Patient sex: F
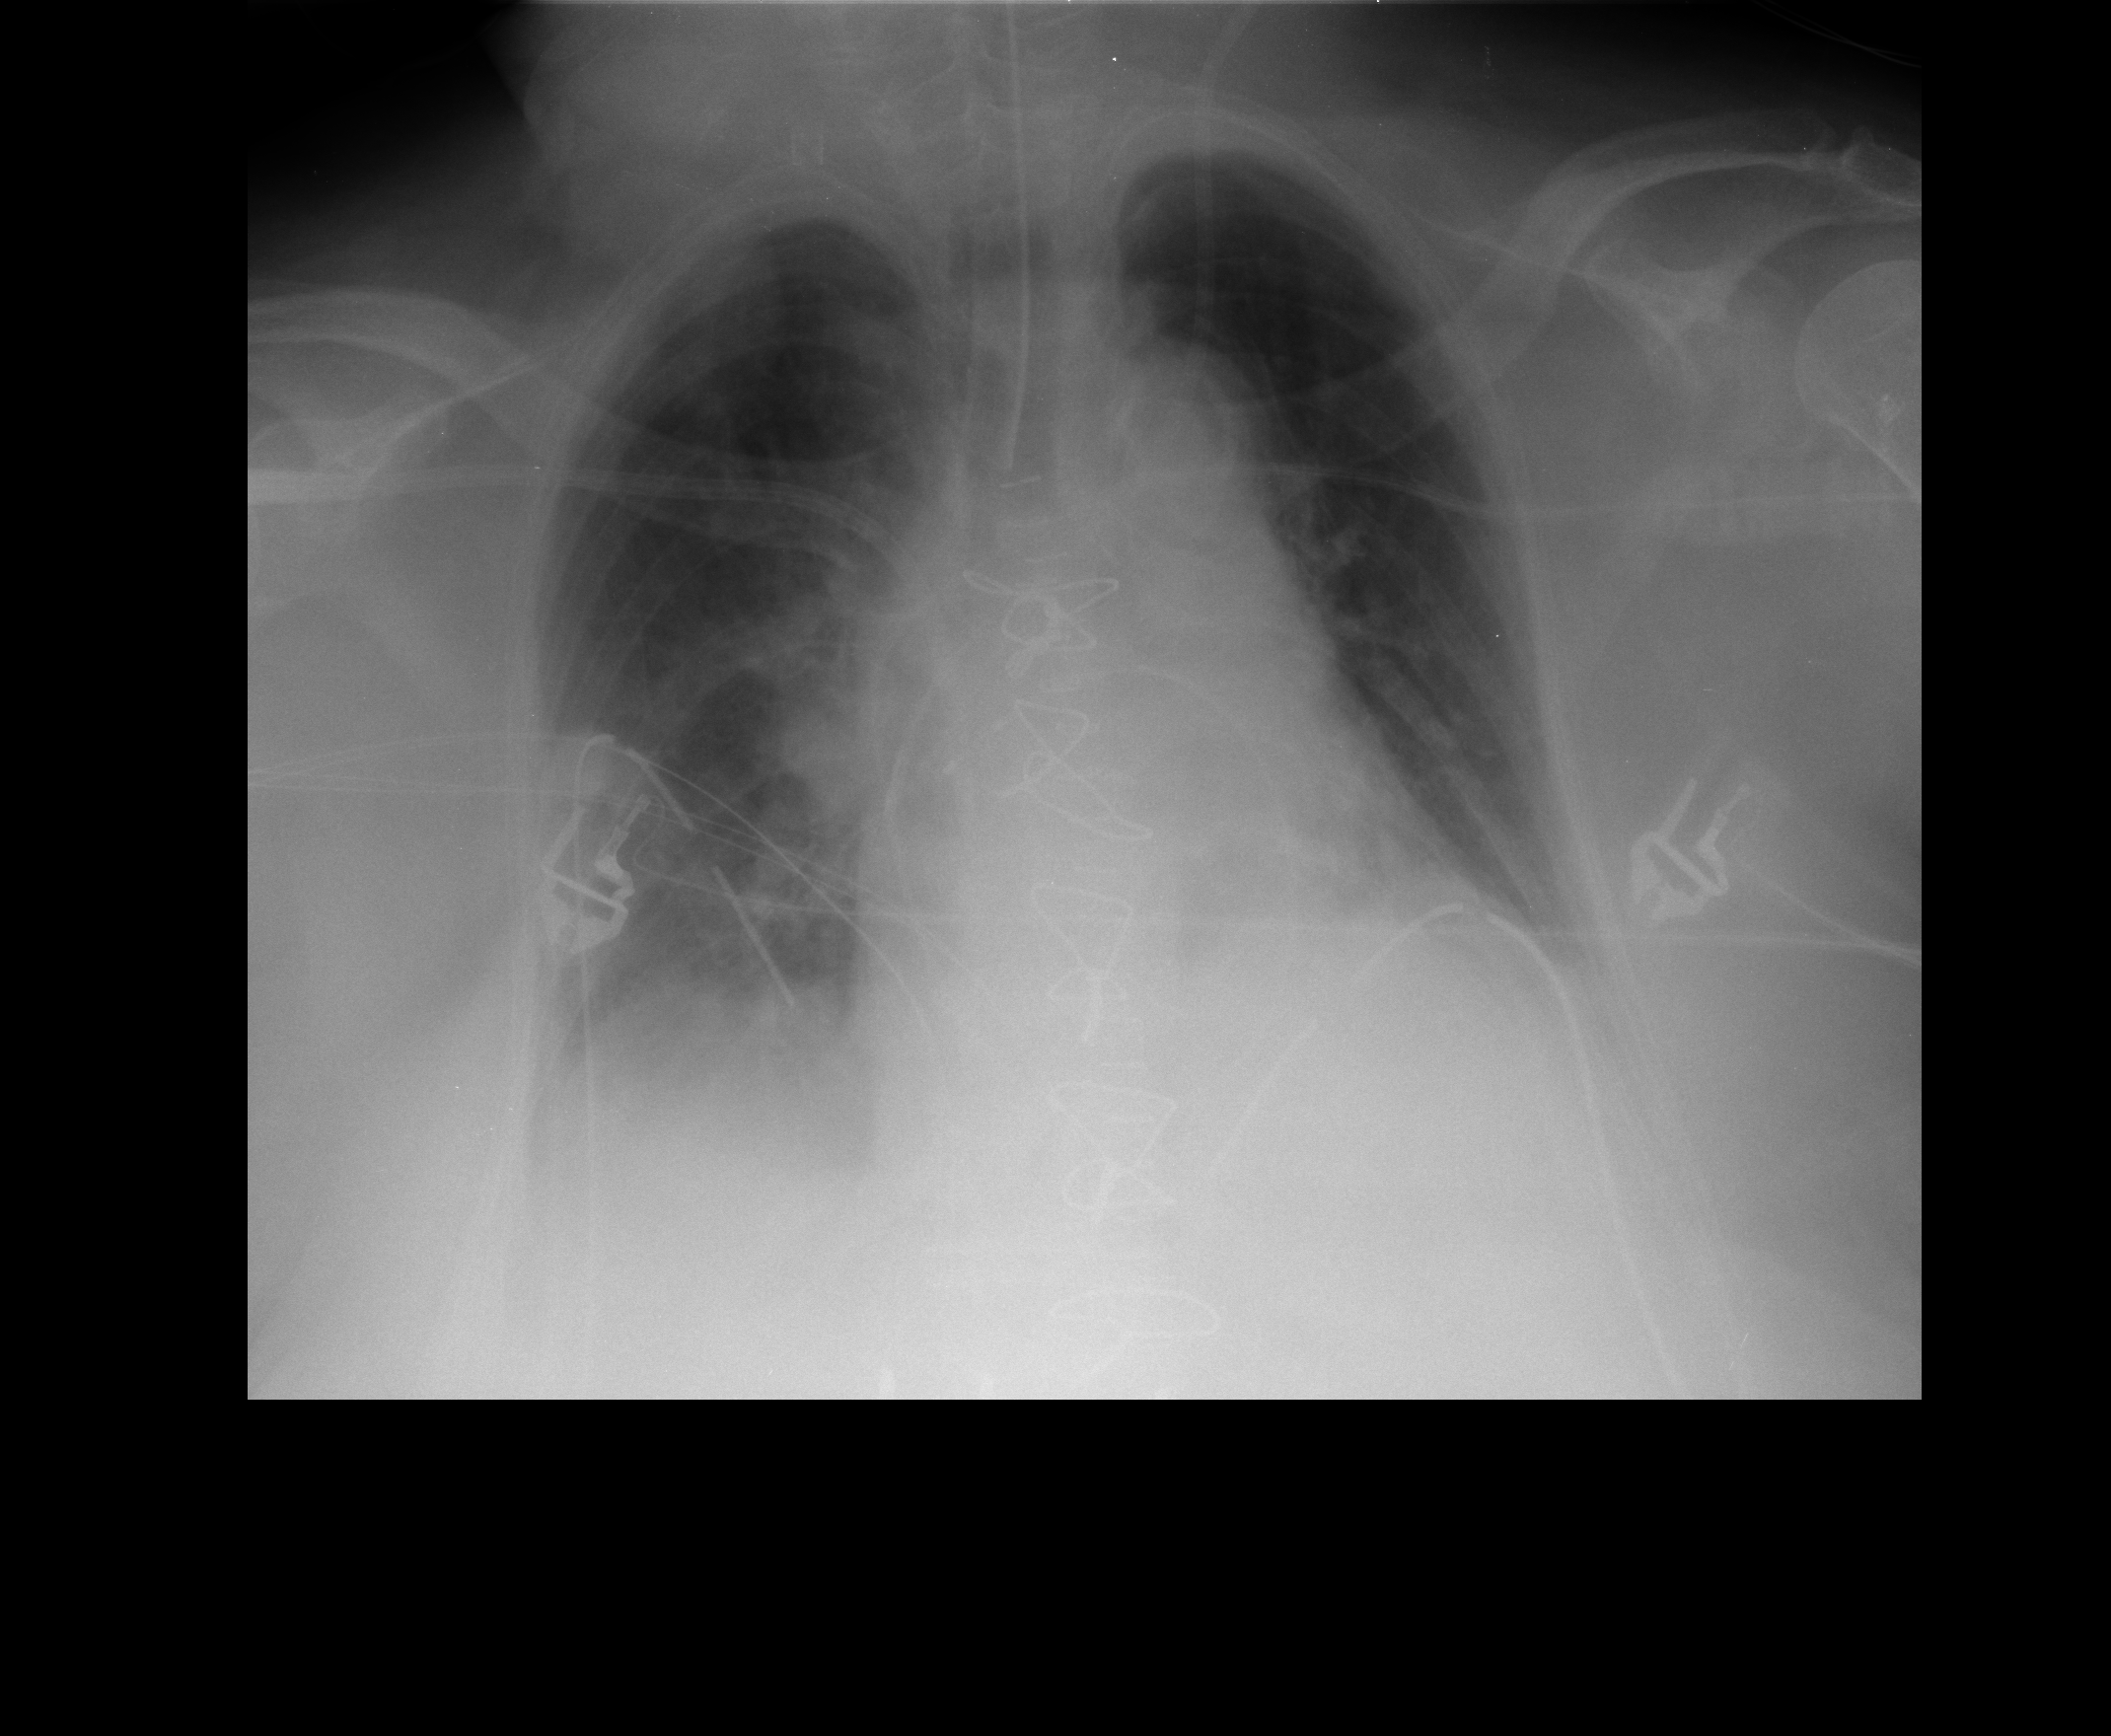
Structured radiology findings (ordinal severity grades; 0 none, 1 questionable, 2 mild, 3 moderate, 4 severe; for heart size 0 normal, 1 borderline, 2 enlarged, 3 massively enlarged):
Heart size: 2
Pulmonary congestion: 2
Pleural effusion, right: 2
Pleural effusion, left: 2
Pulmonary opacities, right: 0
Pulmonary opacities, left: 0
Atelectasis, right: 2
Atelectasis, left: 2